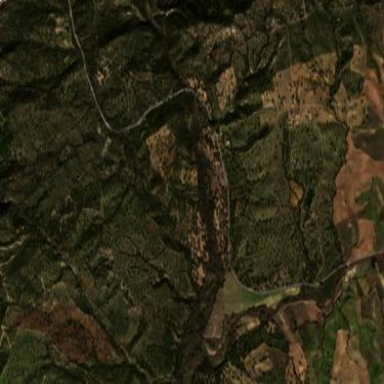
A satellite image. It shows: Dehesa landscape consisting of grassland.